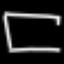
Label: square